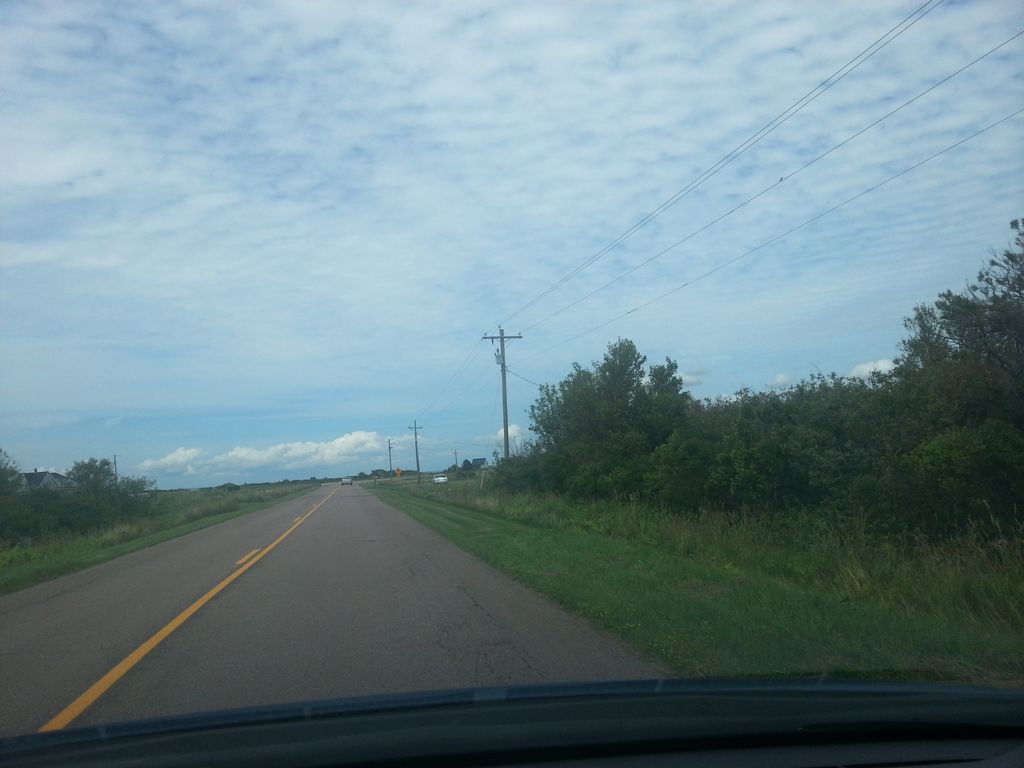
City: charlottetown